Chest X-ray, AP view. Patient: 30 years old, sex F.
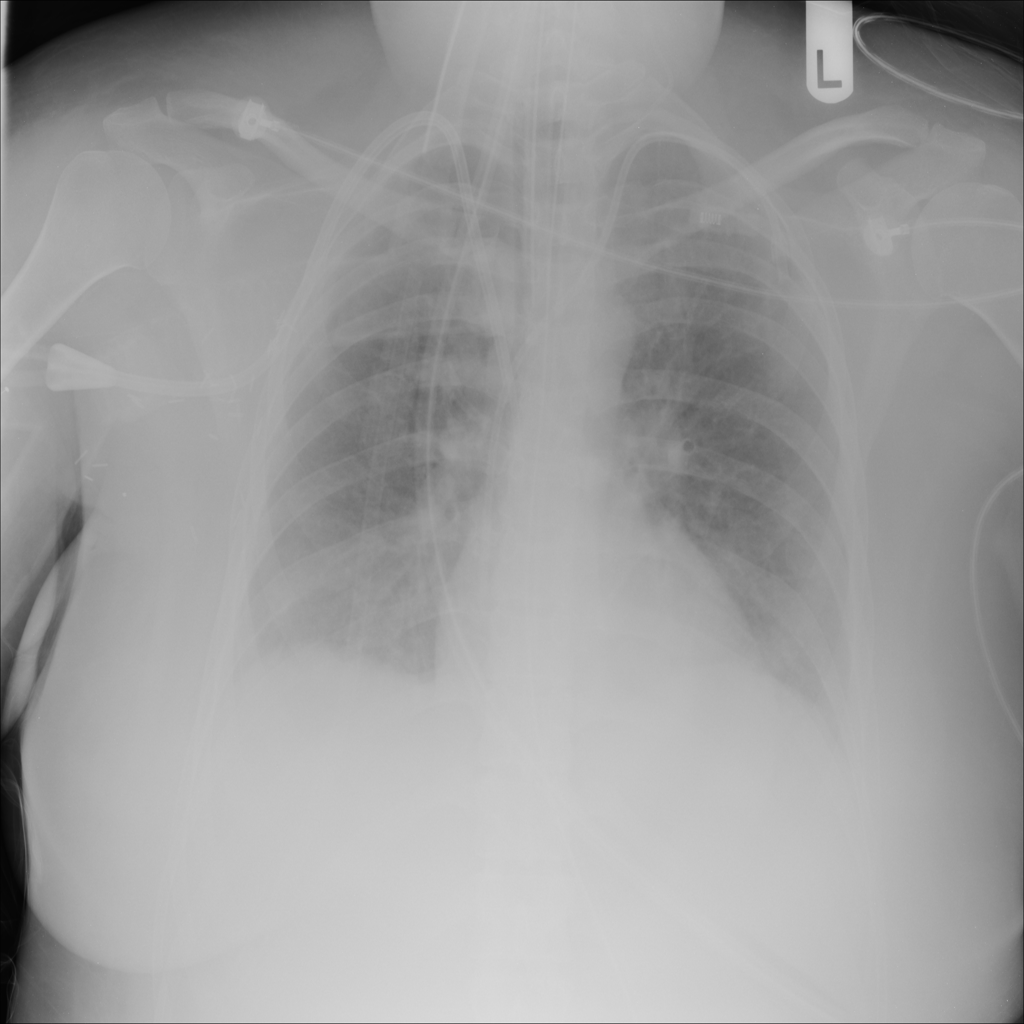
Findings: No Finding